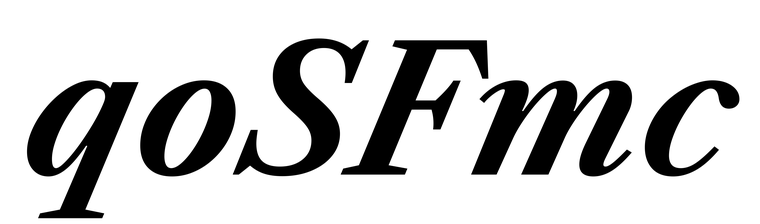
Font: LibreCaslonText-Italic_Bold_Italic